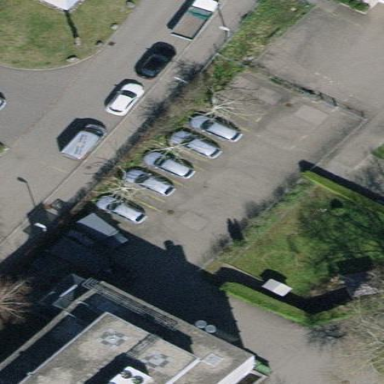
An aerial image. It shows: Parking area with surface.